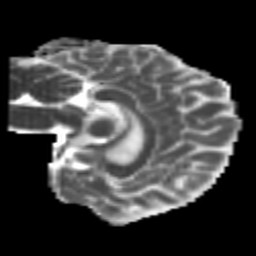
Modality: MD
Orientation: sagittal
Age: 24
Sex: female
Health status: healthy
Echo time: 0.074 s